Interaction volume radius: 10 \u00c5
Interaction volume height: 10 \u00c5
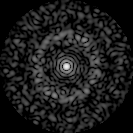
Disorder parameter: 0.847